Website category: university
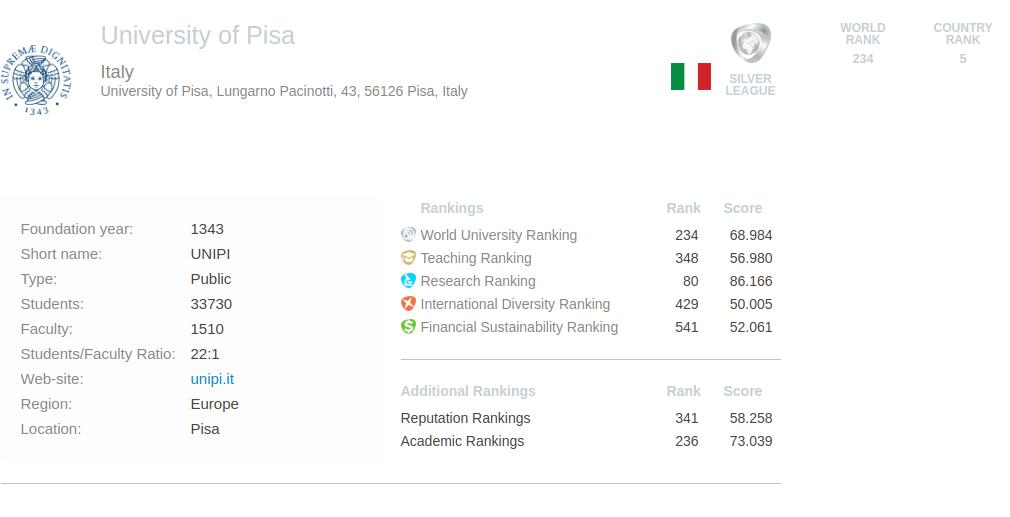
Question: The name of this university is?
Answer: University of Pisa

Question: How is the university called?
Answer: University of Pisa

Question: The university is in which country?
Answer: Italy

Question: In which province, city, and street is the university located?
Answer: University of Pisa, Lungarno Pacinotti, 43, 56126 Pisa, Italy

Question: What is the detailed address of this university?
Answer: University of Pisa, Lungarno Pacinotti, 43, 56126 Pisa, Italy

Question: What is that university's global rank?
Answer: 234

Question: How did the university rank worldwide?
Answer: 234

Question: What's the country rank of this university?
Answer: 5

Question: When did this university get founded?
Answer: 1343

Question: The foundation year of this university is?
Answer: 1343

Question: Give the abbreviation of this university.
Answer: UNIPI

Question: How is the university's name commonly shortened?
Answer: UNIPI

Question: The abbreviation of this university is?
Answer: UNIPI

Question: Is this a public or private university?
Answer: Public

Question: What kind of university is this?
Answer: Public

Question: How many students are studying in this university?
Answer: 33730

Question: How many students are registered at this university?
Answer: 33730

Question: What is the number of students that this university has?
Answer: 33730

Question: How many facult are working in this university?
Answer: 1510

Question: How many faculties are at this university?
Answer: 1510

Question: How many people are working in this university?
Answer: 1510

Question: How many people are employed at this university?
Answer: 1510

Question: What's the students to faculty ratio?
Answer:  22 : 1

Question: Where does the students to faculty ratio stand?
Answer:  22 : 1

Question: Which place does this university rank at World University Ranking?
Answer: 234

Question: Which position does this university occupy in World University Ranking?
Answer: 234

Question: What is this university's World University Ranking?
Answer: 234

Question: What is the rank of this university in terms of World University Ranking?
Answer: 234

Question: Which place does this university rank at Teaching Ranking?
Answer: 348

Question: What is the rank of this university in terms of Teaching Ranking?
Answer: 348

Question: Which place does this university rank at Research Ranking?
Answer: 80

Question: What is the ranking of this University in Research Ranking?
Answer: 80

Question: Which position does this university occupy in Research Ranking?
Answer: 80

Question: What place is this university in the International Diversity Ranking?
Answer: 429

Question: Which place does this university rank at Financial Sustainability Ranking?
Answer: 541

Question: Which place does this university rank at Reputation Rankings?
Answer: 341

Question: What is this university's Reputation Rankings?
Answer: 341

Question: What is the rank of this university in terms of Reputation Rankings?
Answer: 341

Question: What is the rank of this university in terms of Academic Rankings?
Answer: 236

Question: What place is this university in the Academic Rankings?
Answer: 236

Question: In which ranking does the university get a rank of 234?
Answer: World University Ranking

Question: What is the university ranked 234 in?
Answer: World University Ranking

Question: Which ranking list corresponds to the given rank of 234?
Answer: World University Ranking

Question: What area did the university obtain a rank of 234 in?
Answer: World University Ranking

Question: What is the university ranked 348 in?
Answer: Teaching Ranking

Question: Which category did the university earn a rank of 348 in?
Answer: Teaching Ranking

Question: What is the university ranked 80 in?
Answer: Research Ranking

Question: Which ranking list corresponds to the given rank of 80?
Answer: Research Ranking

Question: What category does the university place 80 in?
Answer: Research Ranking

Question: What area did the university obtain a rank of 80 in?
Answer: Research Ranking

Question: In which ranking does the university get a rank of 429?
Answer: International Diversity Ranking

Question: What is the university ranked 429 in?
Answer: International Diversity Ranking

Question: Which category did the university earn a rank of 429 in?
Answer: International Diversity Ranking

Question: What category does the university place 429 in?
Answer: International Diversity Ranking

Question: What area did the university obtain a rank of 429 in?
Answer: International Diversity Ranking

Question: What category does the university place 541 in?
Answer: Financial Sustainability Ranking

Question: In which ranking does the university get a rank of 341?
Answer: Reputation Rankings

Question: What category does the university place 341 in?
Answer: Reputation Rankings

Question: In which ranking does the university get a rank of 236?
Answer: Academic Rankings

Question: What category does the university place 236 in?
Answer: Academic Rankings

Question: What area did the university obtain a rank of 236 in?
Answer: Academic Rankings

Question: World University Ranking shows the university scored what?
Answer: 68.984

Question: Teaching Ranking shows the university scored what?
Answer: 56.980

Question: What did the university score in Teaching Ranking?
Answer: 56.980